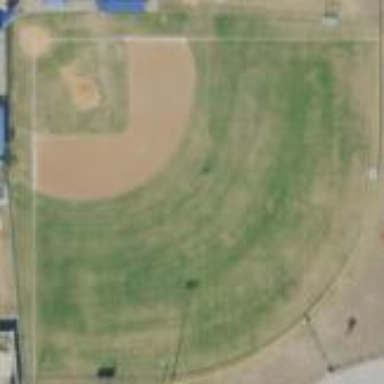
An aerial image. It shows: Baseball pitch for leisure and sports activities.